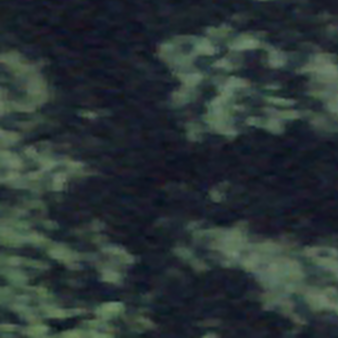
Label: other